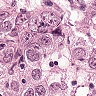
Metastatic tissue present: yes